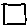
Label: square